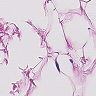
Metastatic tissue present: no